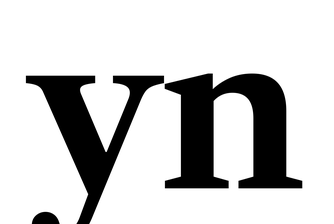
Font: LibreCaslonText_Bold